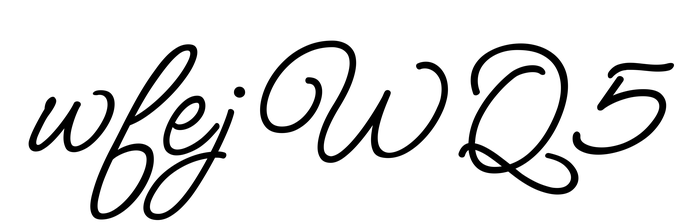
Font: MeowScript-Regular